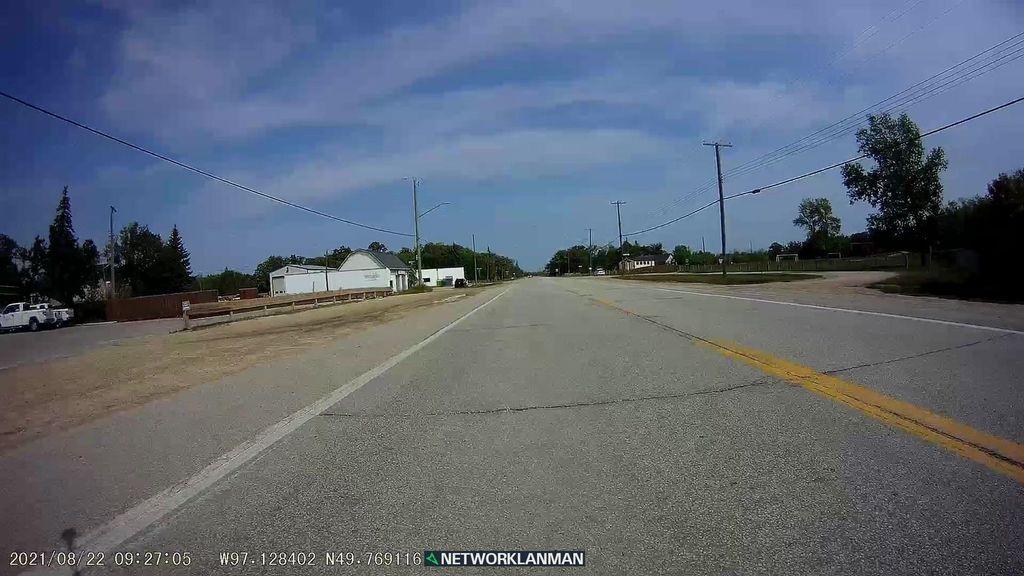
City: winnipeg